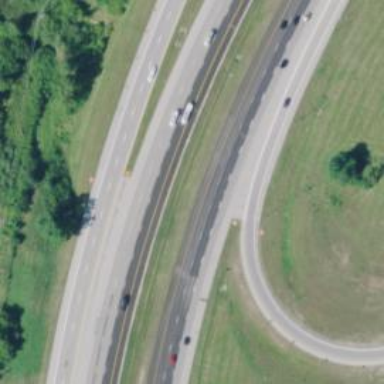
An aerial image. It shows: Asphalt motorway.